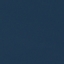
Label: SeaLake